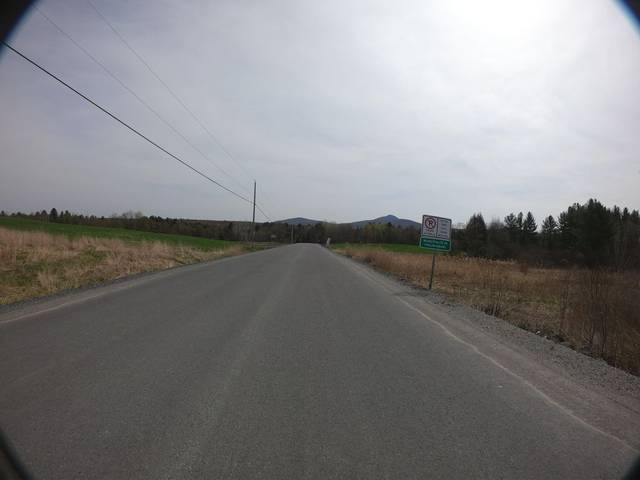
Region: Canada
Coordinates: 45.061, -72.825